Question: I use JPOS to send and receive ISO 8583 messages.
Here is Client :
'''
public static void main(String[] args) throws IOException, ISOException {
System.setProperty("java.net.preferIPv4Stack", "true");
EvnMsg msg = new EvnMsg();
ISO93APackager packager = new ISO93APackager();
msg.setPackager(packager);
msg.setMTI("1804");
msg.setAuditNumber("124125");
ASCIIChannel channel = new ASCIIChannel("Server_IP", PORT, packager);
channel.connect();
channel.send(msg);
channel.receive();
//channel.disconnect();
}
'''
Here is Server :
'''
public static void main(String[] args) throws IOException, ISOException {
ISO93APackager packager = new ISO93APackager();
ServerChannel channel = new ASCIIChannel (packager);
channel.accept(new ServerSocket(PORT));
ISOMsg isoMsg = channel.receive();
System.out.println("Received");
}
'''
Server is received message, but the problem is that the bitmap has value of -1

So did i made a mistake? Which is the right way to receive the message?
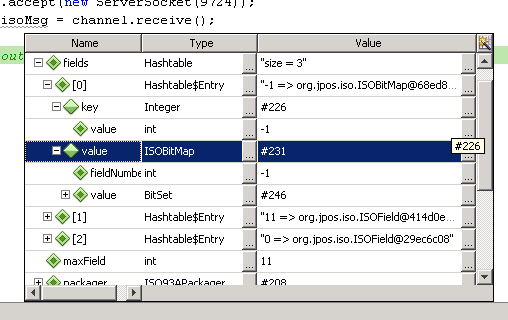
Answer: That's an internal representation used by jPOS, feel free to ignore that fact; the bitmap will be properly produced once the channel calls the ISOMsg's 'pack()' method.
A few comments:
- 'EnvMsg''ISOMsg'- 'msg.setPackager'- 'QServer'- 'ChannelAdaptor'- 'QMUX'-